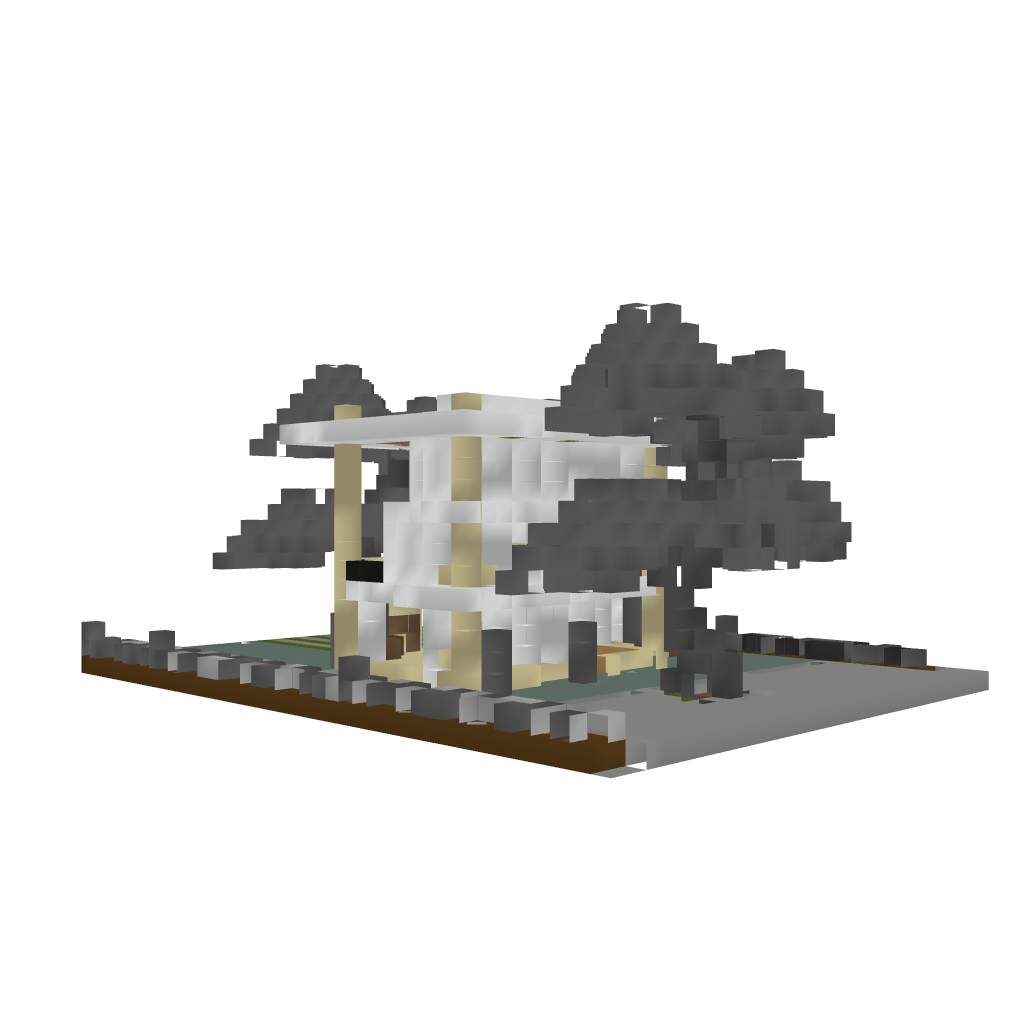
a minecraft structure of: Small Modern House